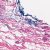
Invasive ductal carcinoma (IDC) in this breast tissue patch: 0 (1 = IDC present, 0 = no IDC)